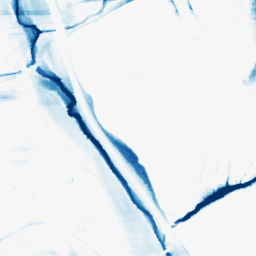
Category: morphological
Decomposition family: morphological_rect
Decomposition parameters: operation: closing
width: 50
height: 10
Upsampling method: sinc_hamming
Upsampling parameters: scale: 2
kernel_size: 8
Upsampling scale: 2